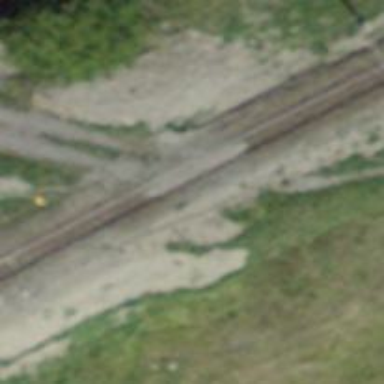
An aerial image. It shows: Railway level crossing.